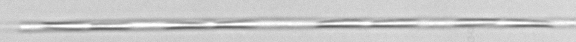
Label: Leptocylindrus